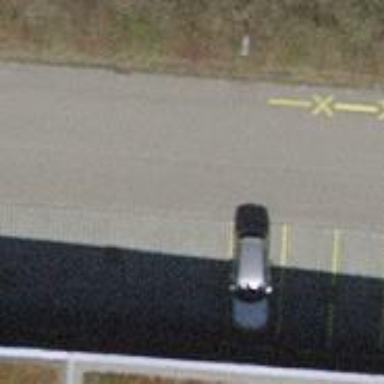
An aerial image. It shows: Parking available on the street side.